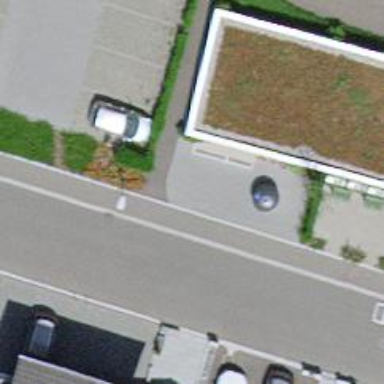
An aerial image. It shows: Street cabinet of man-made origin.